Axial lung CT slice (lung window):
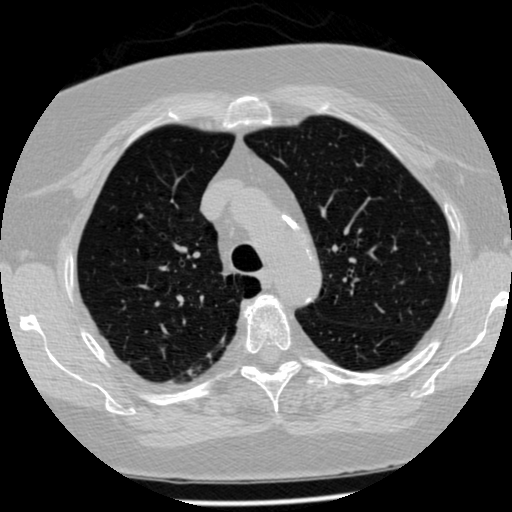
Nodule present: no